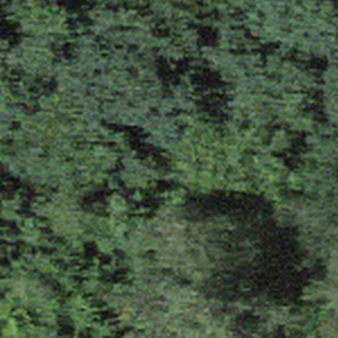
Label: other